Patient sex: M
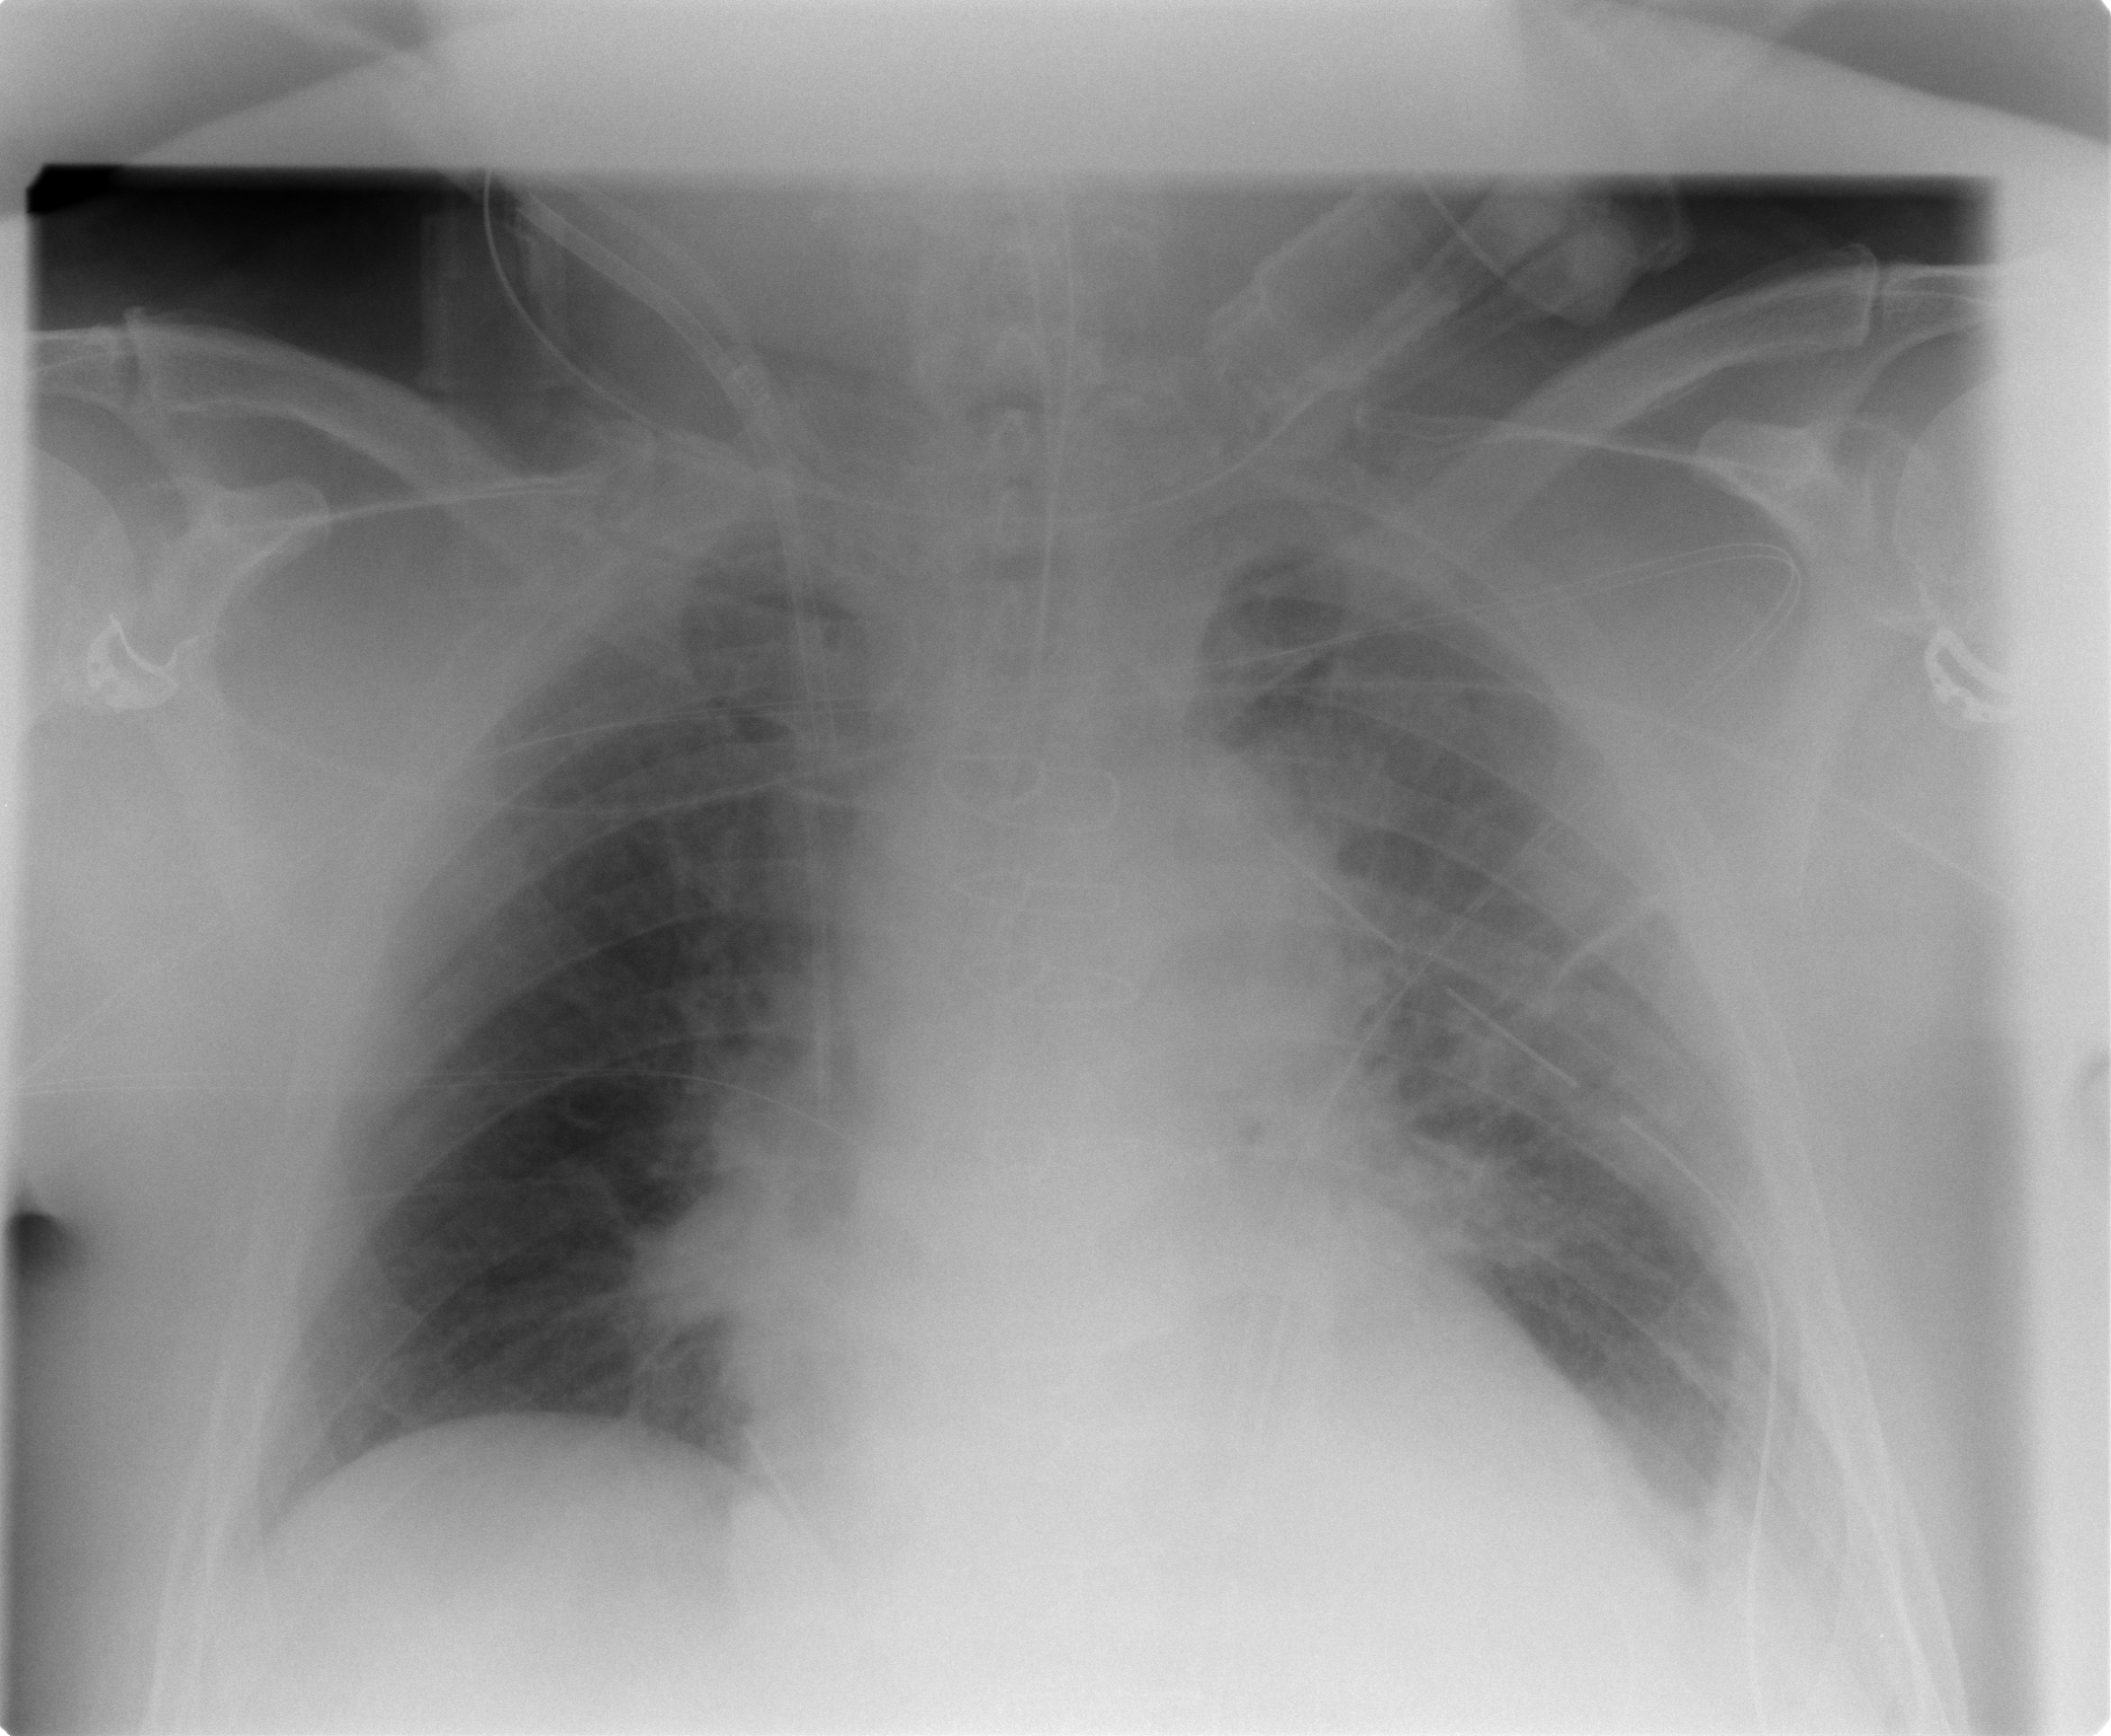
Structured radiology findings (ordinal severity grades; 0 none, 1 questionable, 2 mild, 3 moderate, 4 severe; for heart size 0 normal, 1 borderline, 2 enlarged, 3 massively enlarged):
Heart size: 1
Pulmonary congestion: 2
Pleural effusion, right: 0
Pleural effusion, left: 0
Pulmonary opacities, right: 0
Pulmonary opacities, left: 1
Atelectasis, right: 1
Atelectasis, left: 2